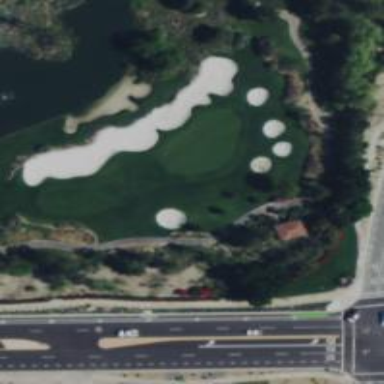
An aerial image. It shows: View of golf hole.